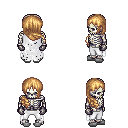
a pixel art fantasy rpg character, male body template, skeleton, white tattered cape, white pants, light blonde right-swept hairstyle, metal gloves, white slippers, four views (front, back, left, right), 2x2 character sprite sheet, small pixel art, hard edges, no anti-aliasing